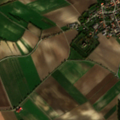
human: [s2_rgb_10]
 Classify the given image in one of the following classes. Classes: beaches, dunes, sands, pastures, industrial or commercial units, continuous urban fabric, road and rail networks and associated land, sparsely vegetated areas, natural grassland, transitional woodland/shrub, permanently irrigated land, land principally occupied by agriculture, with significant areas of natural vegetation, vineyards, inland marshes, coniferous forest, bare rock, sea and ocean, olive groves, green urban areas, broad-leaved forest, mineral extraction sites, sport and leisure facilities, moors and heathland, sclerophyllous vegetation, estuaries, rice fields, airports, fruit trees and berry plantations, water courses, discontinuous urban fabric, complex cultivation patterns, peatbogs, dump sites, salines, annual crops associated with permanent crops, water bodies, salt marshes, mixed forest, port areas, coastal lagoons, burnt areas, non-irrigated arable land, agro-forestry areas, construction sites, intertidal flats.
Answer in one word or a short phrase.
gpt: discontinuous urban fabric, non-irrigated arable land, complex cultivation patterns, broad-leaved forest